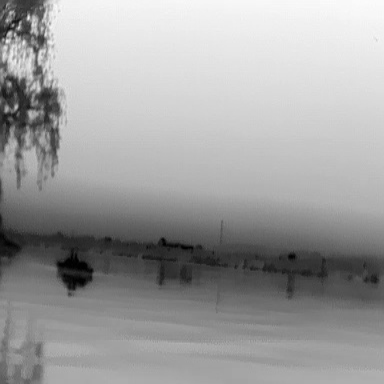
There is a warship in the infrared image.